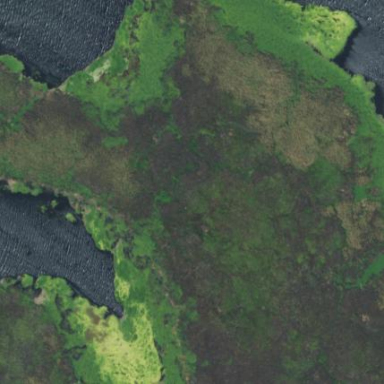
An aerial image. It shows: Marshy wetland area.